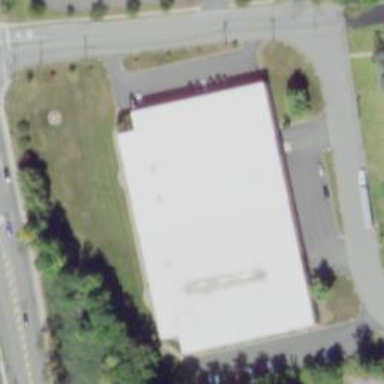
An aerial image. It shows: Industrial office.